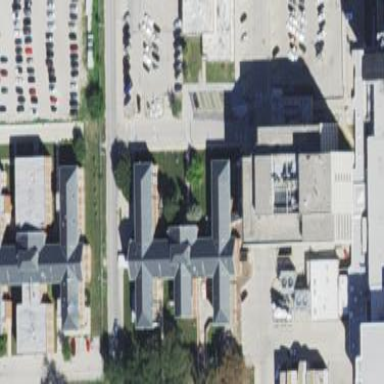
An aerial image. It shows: Hospital building.